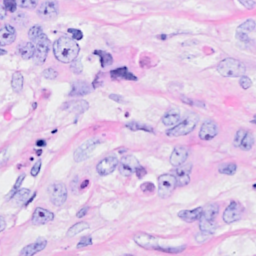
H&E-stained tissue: Breast